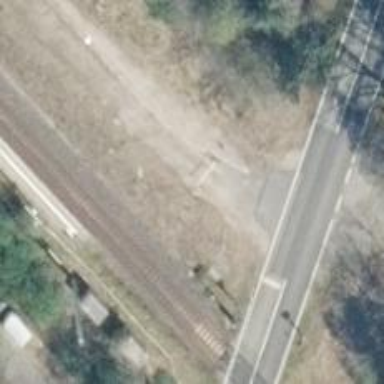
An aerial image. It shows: Well-maintained track road with grade 1 tracktype.